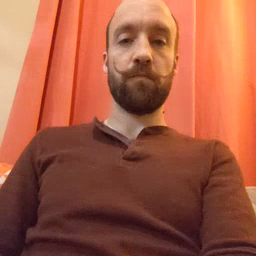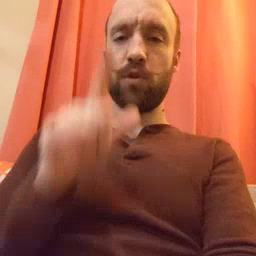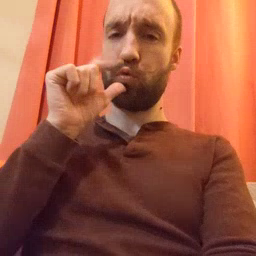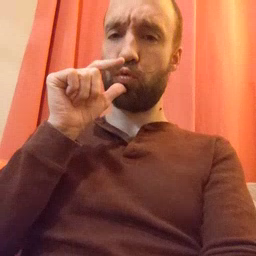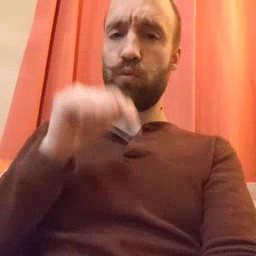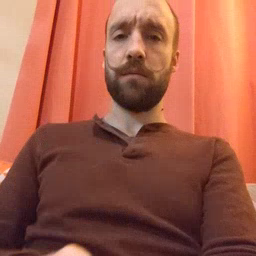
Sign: who